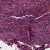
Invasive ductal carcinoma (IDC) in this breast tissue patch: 0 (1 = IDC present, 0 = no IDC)